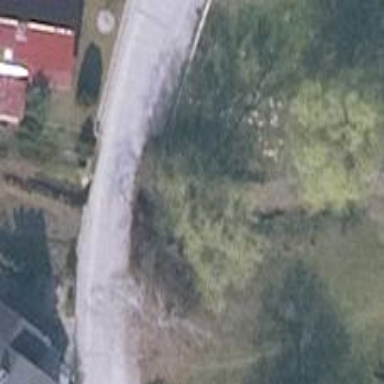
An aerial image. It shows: Sidewalk along the footway.